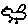
Label: bird